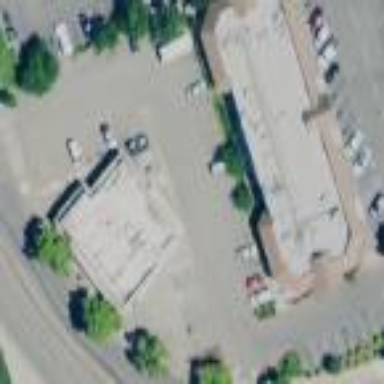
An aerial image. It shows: Parking area.